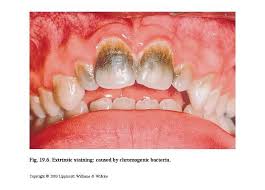
Condition: Tooth Discoloration